Question: Count the number of objects in the diagram.
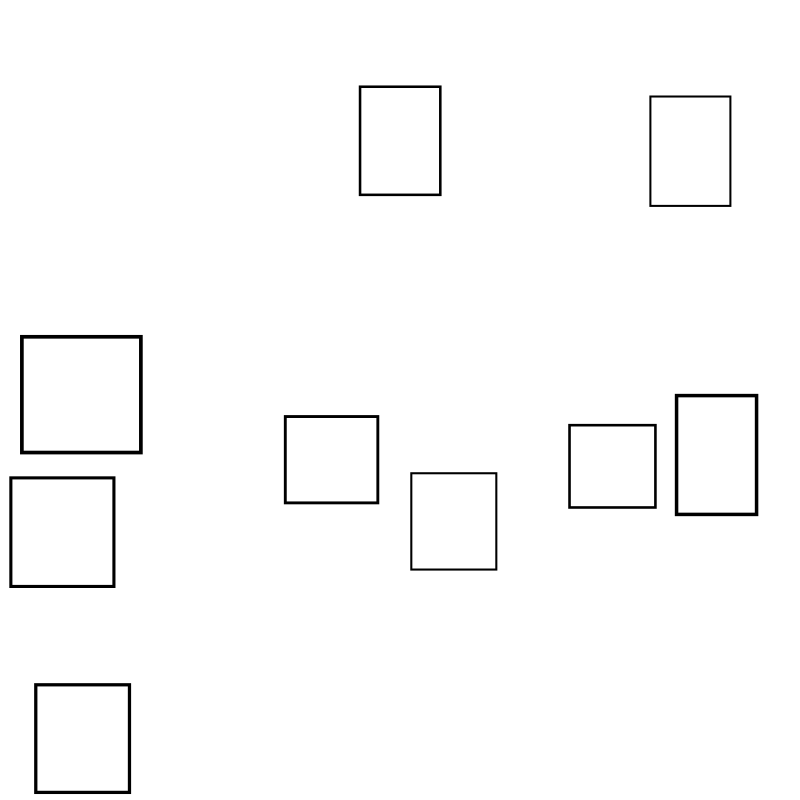
Answer: 9